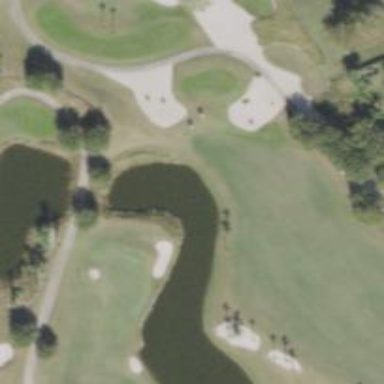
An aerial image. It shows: Golf hole.